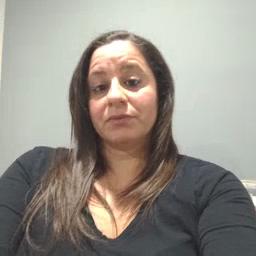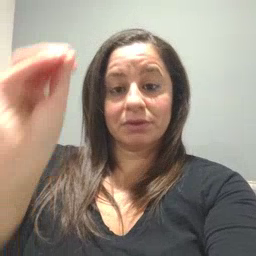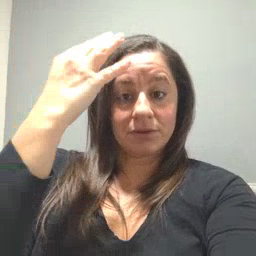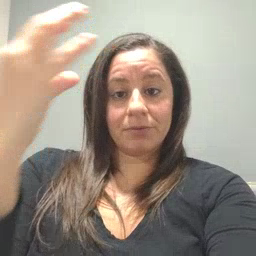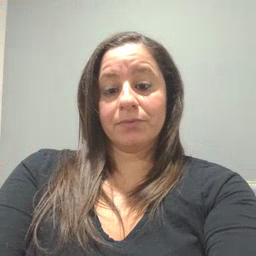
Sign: sun